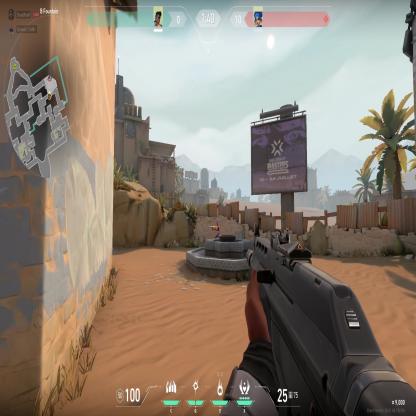
Label: enemy